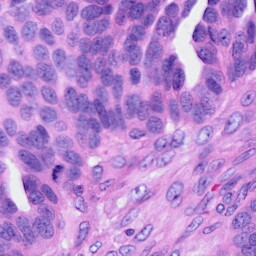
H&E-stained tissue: Ovarian